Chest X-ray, PA view. Patient: 50 years old, sex M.
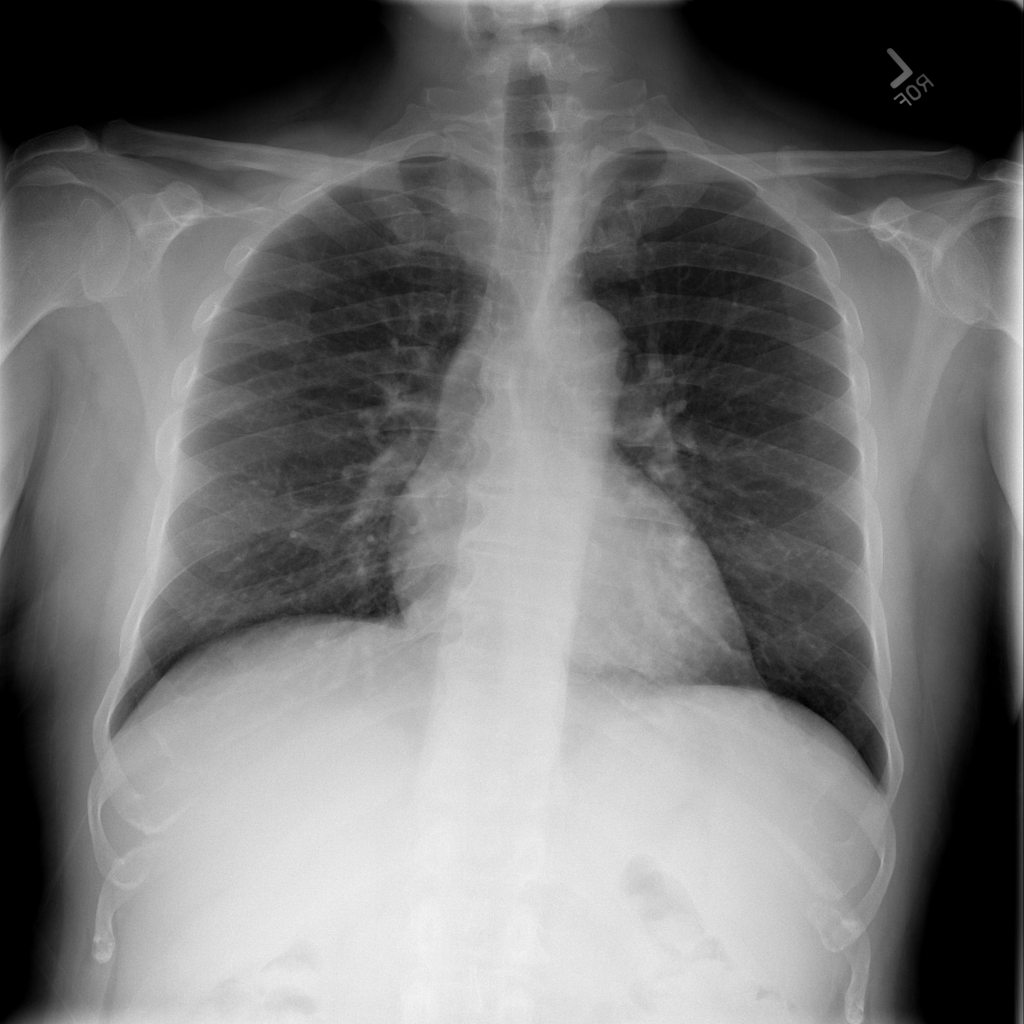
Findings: No Finding